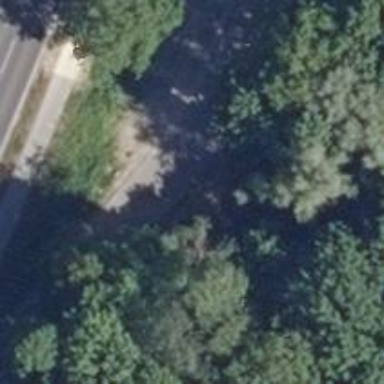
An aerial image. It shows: Emergency access point on the road.